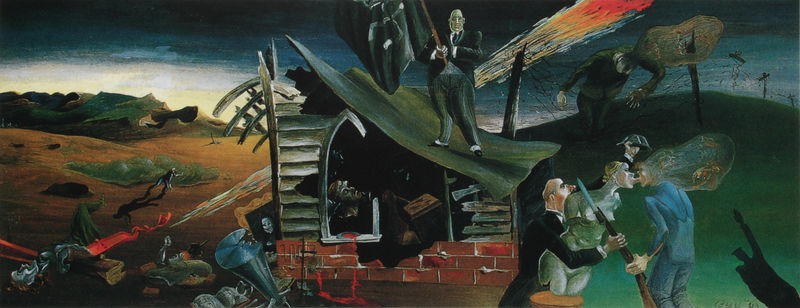
Titel: Black Flag
Künstler: James Guy
Standort: Chicago (Illinois)
Institution: Privatsammlung
Schlagwörter: blau, gemälde, himmel, kampf, kopf, mann, meer, schatten, wasser, weiß, wolken, frauen, grün, landschaft, menschen, braun, fenster, frau, köpfe, männer, schwarz, dach, haus, wiese, wolke, anzug, dix, leiche, mensch, tod, tot, erde, hügel, kirche, land, statue, düster, fahne, flagge, berge, modern, ziegel, backstein, figuren, krieg, leiter, schlacht, treppe, zerstörung, karikatur, glatze, stufen, surreal, surrealismus, ruine, blut, buch, mauerwerk, kritik, waffen, soldat, tote, waffe, otto, kaputt, sarg, grab, jesus, sterben, smoking, fantasie, schlachtfeld, surrealistisch, ziegelstein, bombe, bajonett, hakenkreuz, holzklotz, geborsten, rakete, madona, klotz, öandschaft, ausweglos, dratzaun, hitlergurß, körperteil, otto dix, sureal